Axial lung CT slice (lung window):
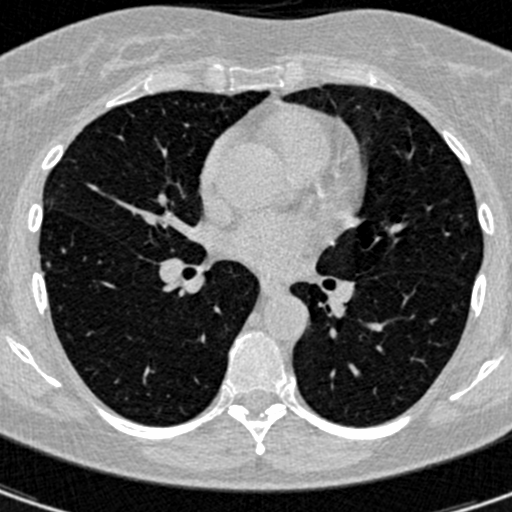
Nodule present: no